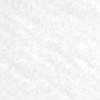
Label: no_change